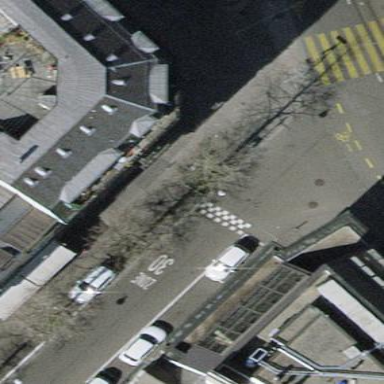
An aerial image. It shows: Parking lane area.